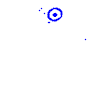
Particle: kaon